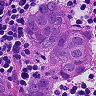
Metastatic tissue present: yes